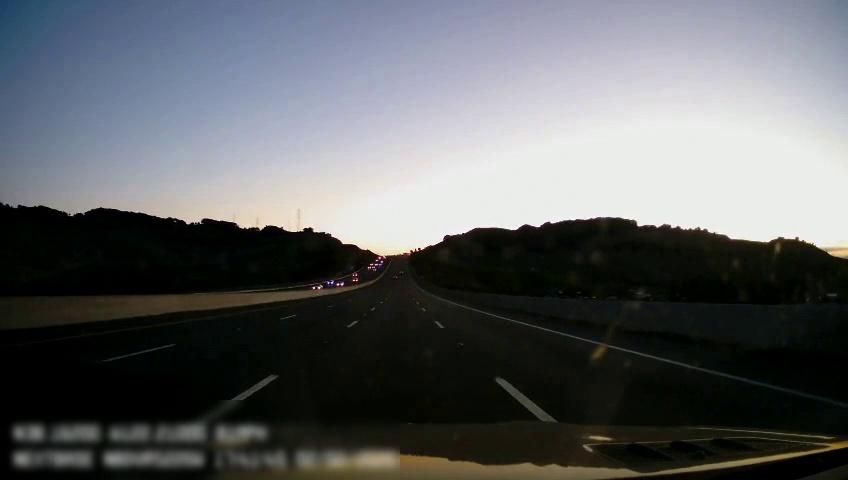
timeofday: Dusk/Dawn/Twilight
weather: Sunny
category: Drivable Space
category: Lanes | Alternate Lane
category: Lanes | Current Lane
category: Lanes | Current Lane
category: Lanes | Alternate Lane
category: Lanes | Alternate Lane